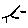
Label: sun